Question: The MS Project file is open;
The user starts the macro;
The form is opened;
The user enters the path;
The user clicks "Save";
The user closes the form;
The user closes the MS Project file.
The user opens the MS Project file;
The user wins the macro;
The form is opened;
The form displays the path that the user has registered for "Stage 1";

How to make that when the user opens the form a second time (Step 2) in the form was displayed the path that was saved in (Step 1)?
In other words, after the form was closed (Step 1), the value of the textbox was retained?
Can this textbox value be saved in the MS Project file?
Or should I save it in a separate file?
How is this best done?
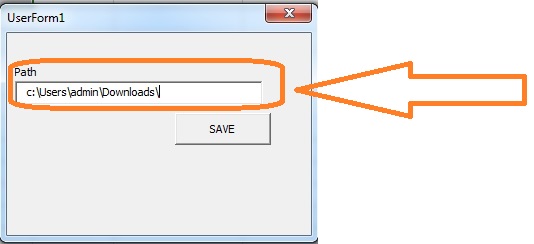
Answer: Add a custom file property to store information . For example:
'''
Sub StorePath(newPath As String)
Dim test As String
test = GetPath()
If Len(test) = 0 Then
ActiveProject.CustomDocumentProperties.Add Name:="UserPath", LinkToContent:=False, Type:=msoPropertyTypeString, Value:=newPath
Else
ActiveProject.CustomDocumentProperties("UserPath") = newPath
End If
End Sub
Function GetPath() As String
On Error Resume Next
GetPath = ActiveProject.CustomDocumentProperties("UserPath")
End Function
'''
The information will be stored in the file itself, different files can have different paths stored, and if opened on another computer, the path is still available.
To save a single value on a user's computer, regardless of which file is opened, use <URL>, as mentioned by Sam in the comments above. These are not stored with the file and would not be visible on other computers.